Interaction volume radius: 5 \u00c5
Interaction volume height: 20 \u00c5
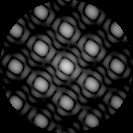
Disorder parameter: 0.009545